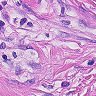
Metastatic tissue present: yes